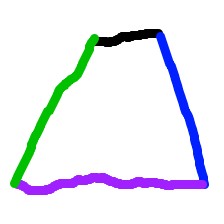
Shape: trapezoid